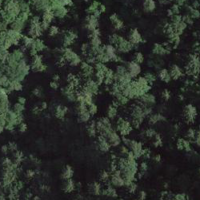
EUNIS habitat code: 41
Species observed at this site:
Equisetum hyemale